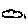
Label: cloud